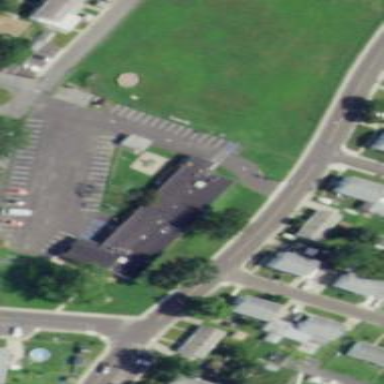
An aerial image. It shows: School building.